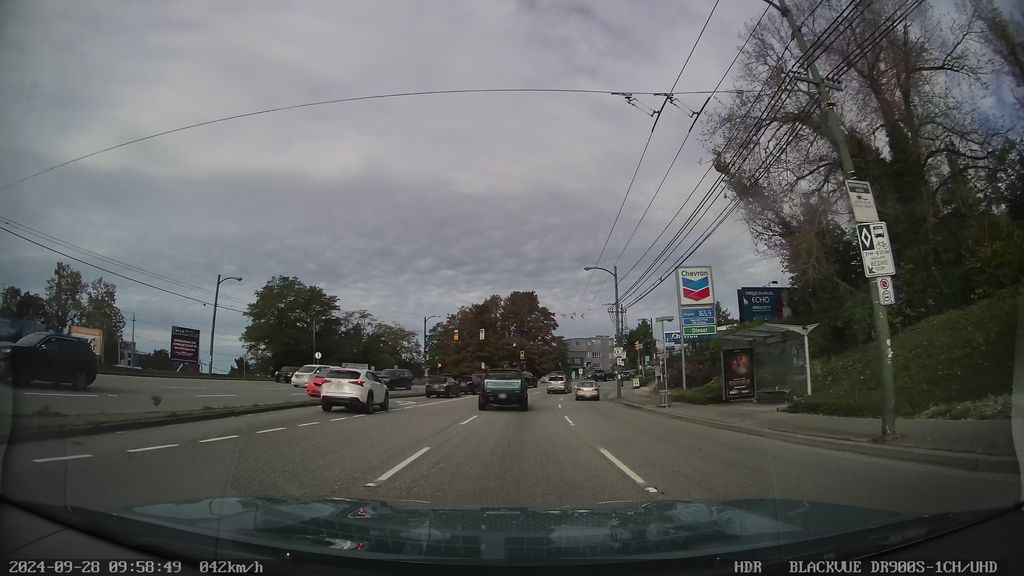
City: vancouver